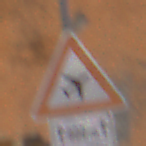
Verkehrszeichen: FlugbetriebLinks
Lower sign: LaengeEinerStrecke1
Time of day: Midday
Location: Outdoor (Urban)
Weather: Overcast
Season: NotSpecified
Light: Natural